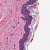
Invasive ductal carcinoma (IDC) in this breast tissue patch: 0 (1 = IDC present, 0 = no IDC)